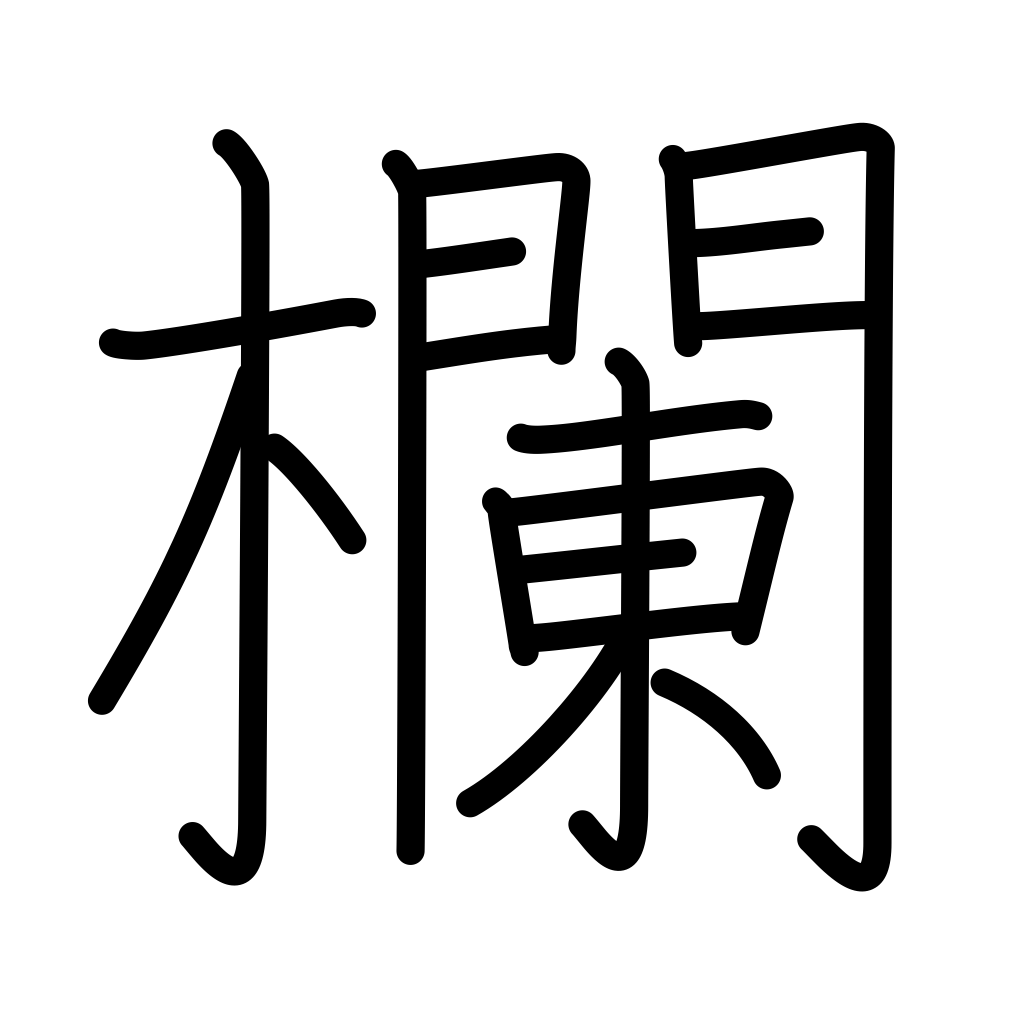
Meaning: railing, balustrade, animal pan